Question: I have a query that is used to return available rooms for a booking system
Using <URL>, I have a custom post type representing reservation with various fields
The plan here is to find all the booked rooms with the subquery, and then get all the available rooms by selecting the posts who are not in the result set returned by the subquery
My reservation custom posts have a "terrain_id" who is supposed to match the post id of the rooms (Camping or cottages)
The first inner join is for the room ID (terrain_id), the second inner join is for the start date, and the last one is for the end date
So basically I match the room_id with the post_id and return all the unavailable rooms for the specified time interval, and then I get all the IDS who aren't present in the subquery result to get my available rooms
The problem is the following :
This query runs in about 5-6 seconds on a tiny data sample (about 2000 reservations, and 100 rooms)
I tried different ways to optimize it but I am pretty much stuck
There are indexes on all the relevant fields
The subquery itself runs in about 0.030 seconds so I don't think the inner joins are the issues here, the bulk of the problem seems to be in SELECT where NOT EXISTS
Using default wordpress methods and the loop is not option since it's not possible to do what is need and I would need to query all the custom fields individually for each records
How can I improve my query performance?
How can select basic attributes where not present in an array of about 100 records can take so long?
'''
SELECT wps.ID, wps.post_title, wps.post_type, wps.post_status
FROM wp_posts wps, wp_postmeta wpm
WHERE NOT EXISTS
(
SELECT
p.ID,
pm_ti.meta_value as tiv,
pm_ti.meta_key as tik,
pm_ed.meta_key as edk,
pm_ed.meta_value as edv,
pm_sd.meta_key as sdk,
pm_sd.meta_value as sdv
FROM
wp_posts p
INNER JOIN wp_postmeta pm_ti ON (pm_ti.post_id = p.ID )
INNER JOIN wp_postmeta pm_ed ON (pm_ed.post_id = p.ID )
INNER JOIN wp_postmeta pm_sd ON (pm_sd.post_id = p.ID )
WHERE NOT (pm_ed.meta_value <= '{$start}' OR pm_sd.meta_value >= '{$end}')
AND pm_ti.meta_key='terrain_id' and p.post_status='publish' and wps.ID = pm_ti.meta_value and pm_ed.meta_key='e_date' and pm_sd.meta_key='s_date'
GROUP BY p.ID
)
AND wpm.post_id = wps.ID AND wps.post_status='publish' AND wps.ID = icl_translations.element_id
and (wps.post_type='camping' or wps.post_type='cottages') GROUP BY wps.ID
");
'''
Explain result :

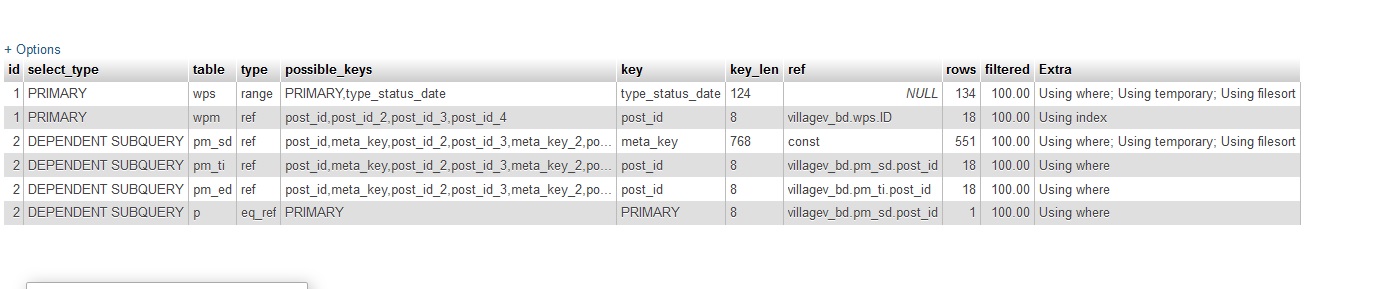
Answer: I finally manage to find a decent answer
The source of the problem was the fact that nested queries like these are inherently slow, so I replaced the WHERE ... NOT IN with a negative LEFT OUTER JOIN
I started by optimizing the inner query since it was sloppy and the same result could be achieved in a simpler way
Then, by replacing the WHERE condition with a LEFT OUTER JOIN to obtain the same result
This question was very helpful :
<URL>
Original query took between 5 and 15 seconds,
The modified query run in less that 0.05 seconds
'''
SELECT wps.ID, wps.post_title, pm_ti.meta_value
FROM wp_posts wps
LEFT OUTER JOIN
(
SELECT
pm_ti.meta_value
FROM
wp_postmeta pm_ti
INNER JOIN wp_postmeta pm_ed ON (pm_ed.post_id = pm_ti.post_id )
INNER JOIN wp_postmeta pm_sd ON (pm_sd.post_id = pm_ti.post_id )
WHERE NOT (pm_ed.meta_value <= '2014-07-01' OR pm_sd.meta_value >= '2014-07-12')
AND pm_ti.meta_key='terrain_id' AND pm_ed.meta_key='e_date' AND pm_sd.meta_key='s_date'
) pm_ti
ON wps.ID = pm_ti.meta_value
INNER JOIN wp_icl_translations icl ON (icl.element_id = wps.ID)
WHERE pm_ti.meta_value IS null AND wps.post_status='publish'
AND (wps.post_type='camping' OR wps.post_type='cottages') AND icl.language_code = 'fr'
GROUP BY wps.ID
'''